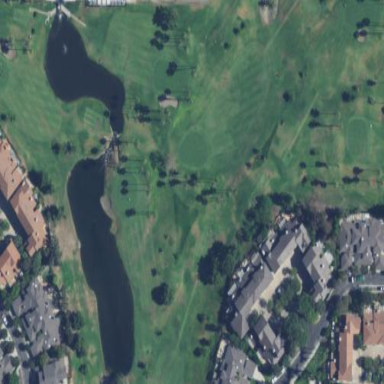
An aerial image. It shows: Golf course.